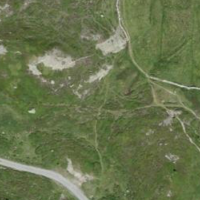
EUNIS habitat code: 26
Species observed at this site:
Empetrum nigrum
Ajuga pyramidalis
Oenanthe oenanthe
Lasiocampa quercus
Eriophorum angustifolium
Jacobaea incana
Erebia montana
Bartsia alpina